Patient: sex M, age 71
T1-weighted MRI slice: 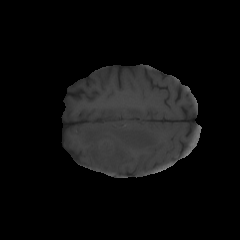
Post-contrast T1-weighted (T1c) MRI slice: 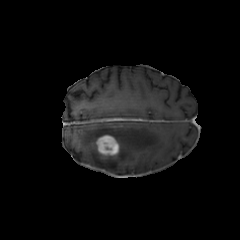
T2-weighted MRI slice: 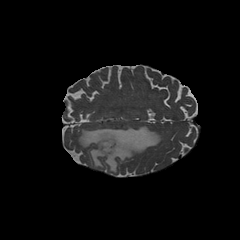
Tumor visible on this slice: yes
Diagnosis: Glioblastoma, IDH-wildtype
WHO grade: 4